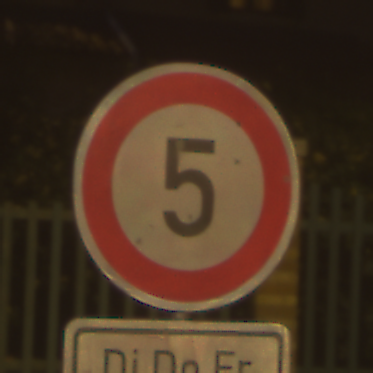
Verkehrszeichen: Geschwindigkeit5
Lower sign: ZeitangabenMitBeschraenkungAufWochentage3
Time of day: Night
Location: Outdoor (Urban)
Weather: Clear
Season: NotSpecified
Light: Artificial